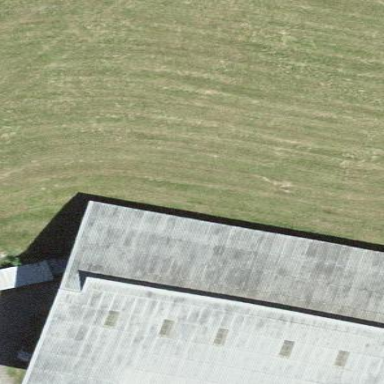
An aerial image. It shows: Barn.